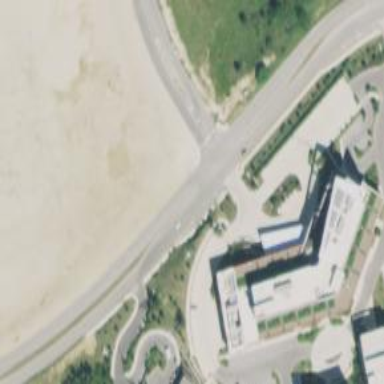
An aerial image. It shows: Hospital building.